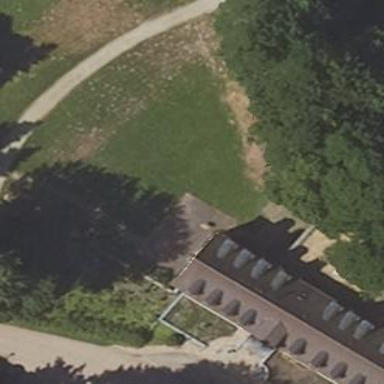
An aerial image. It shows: Hotel building.